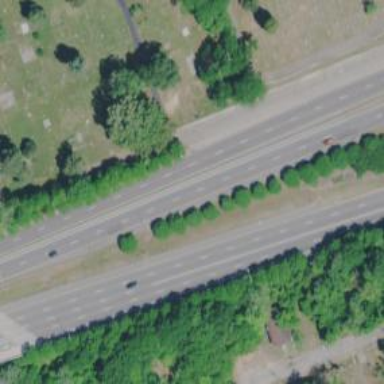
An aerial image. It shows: Motorway junction.